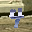
Label: 4